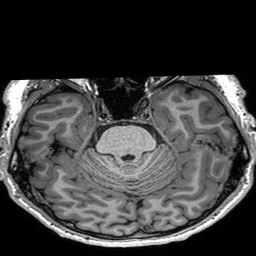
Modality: T1w
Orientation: coronal
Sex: male